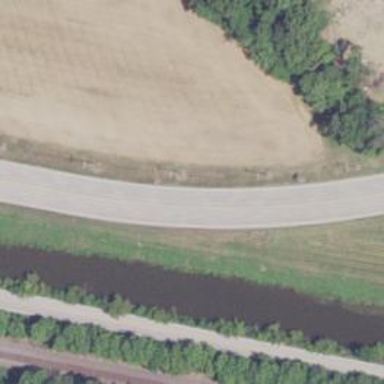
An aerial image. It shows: Secondary road.